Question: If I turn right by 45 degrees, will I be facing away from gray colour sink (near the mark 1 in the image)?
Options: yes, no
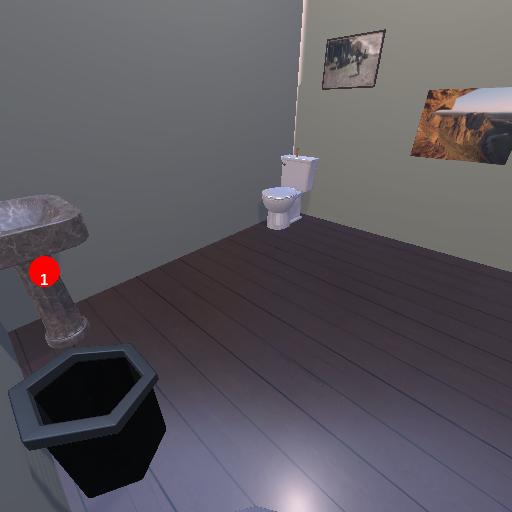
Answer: yes